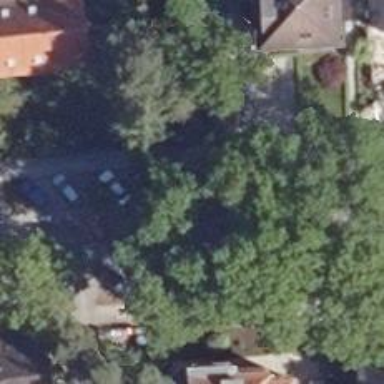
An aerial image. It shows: Beautiful tree in nature.